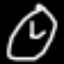
Label: clock